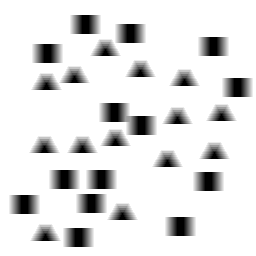
Squares: 14
Triangles: 14
Stars: 0
Total shapes: 28